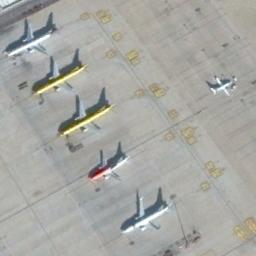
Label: airplane